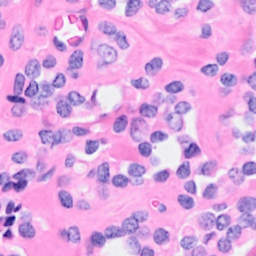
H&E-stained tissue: Breast